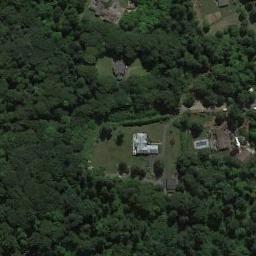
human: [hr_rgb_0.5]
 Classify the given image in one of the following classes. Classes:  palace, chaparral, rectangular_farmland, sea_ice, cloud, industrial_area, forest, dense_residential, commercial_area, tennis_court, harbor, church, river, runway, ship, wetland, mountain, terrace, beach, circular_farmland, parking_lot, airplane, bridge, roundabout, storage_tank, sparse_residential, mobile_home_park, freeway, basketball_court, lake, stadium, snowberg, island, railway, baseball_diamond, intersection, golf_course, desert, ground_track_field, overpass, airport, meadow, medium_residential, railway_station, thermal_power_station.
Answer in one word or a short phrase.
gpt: forest